Question: In the below bubble plot, my intention is to have legends for shape, size, and fill aesthetics.
The first two went well, but the fill aesthetic for 'cluster' was lost and all clusters appeared as black dots, is this a bug in 'ggplot2' or what? please I would be very grateful for any help to retain the colors of the fill aesthetic.
Here is my trial:
'''
p1 <- ggplot()+
geom_hline(yintercept= 0, linetype=3) +
geom_vline(xintercept = 0, linetype=3) +
scale_fill_manual(values = c("black","#E31A1C","#66A61E","#332288")) +
scale_shape_manual(values = c(24,21), labels=c("1","2")) +
labs (x="Dim1 (60.98%)", y="Dim2 (13.80%)") +
theme_bw(base_size = 16) +
theme (panel.grid.major = element_blank(),panel.grid.minor = element_blank())
p1 + geom_point(aes(-PC1, PC2, size=Acute, shape=Visits, fill=WardEuc), data=df) +
scale_size_continuous(range = c(1, 8),labels=c("0","1","2","3"))+ #
guides(shape=guide_legend("Var1"), size = guide_legend("Var2"), fill=guide_legend("Cluster"))
'''
Which yielded this plot:

Here is the dput output of my dataset:
'''
structure(list(PC1 = c(1.348, 0.829, -4.546, -1.856, -0.248,
-0.877, 2.258, 0.281, 0.303, -1.221, 2.272, 1.666, 3.3, 1.567,
-2.408, -4.708, 0.127, -1.353, 2.541, 2.455, -2.469, -3.087,
-2.744, 1.141, -1.633, 1.301, 1.058, 1.05, -0.341, -1.668, -1.063,
-1.089, 0.1, 0.173, 0.31, 0.01, -1.953, 0.835, 0.001, -0.946,
0.352, -0.106, 1.39, -2.332, -1.423, 0.878, 1.199, 1.527, 0.749,
0.842, -1.223, -1.788, 0.692, 0.36, 0.042, 0.976, 1.58, 1.209,
-10.13, -10.429, -10.295, -9.302, 0.777, 2.706, -0.226, -2.518,
0.348, 0.397, 0.615, 2.227, -0.047, -5.526, 2.33, 2.053, -3.415,
-4.069, -0.468, -2.12, 3.009, 2.446, -1.6, -2.167, 1.499, 0.999,
0.885, -0.088, 4.136, 4.85, 3.478, 2.513, 1.133, 1.767, -1.302,
-1.764, -3.586, -0.183, 1.879, 3.227, 1.79, 4.215, 2.77, 4.091,
2.593, 2.934, -5.191, -6.954, -9.494, -10.658, 0.467, 2.7, -1.604,
-1.011, -0.417, -0.037, 0.857, 1.31, -1.066, -0.693, 1.962, 2.687,
0.074, 2.135, -1.161, -0.622, -1.146, 0.248, -0.029, 0.433, -0.802,
0.086, -0.165, -0.522, 0.058, -0.714, 4.197, 4.09, 4.271, 4.732,
4.967, 4.566, 0.85, 1.24, -1.262, -1.116, -0.822, -0.698, -0.049,
-0.545, 1.573, 2.211, -0.222, -0.229, 0.77, 0.203, 0.735, 1.458,
0.112, -0.401, 0.208, -1.063, 0.84, 1.786, -1.351, 0.298, 1.897,
1.913, 2.141, -0.535, -1.983, -1.503, -0.597, 0.219, 2.734, 1.232,
-0.759, -0.699, -0.612, 2.524, -0.656, 0.199, 1.591, -1.12, -3.343,
-1.905, -0.054, 3.166, 0.804, 0.866, -1.419, 0.558, -0.473, 0.403,
0.835, 0.38, -0.389, 0.796, -0.817, 1.791, 0.253, 1.167, -1.097,
-2.799, -1.119, -4.832, 0.247, 0.61, -0.639, -1.065, 0.59, 1.13,
-0.322, 0.081, 4.025, 2.156, 3.067, 2.696, -0.757, -0.724), PC2 = c(-0.32,
-0.147, 0.927, -0.101, -0.539, -0.161, -1.16, -0.204, -1.007,
-0.215, -0.598, -0.435, -1.304, -0.875, 0.095, 0.671, -0.643,
-0.502, -1.428, -0.512, 0.381, 0.25, 0.223, -0.052, 0.221, -0.584,
-1.53, 0.773, -0.549, -0.044, 0.358, -0.427, -0.818, -1.227,
-0.148, 0.049, -0.183, -0.679, -0.657, -0.345, -0.469, -1.647,
0.29, 0.495, -0.307, -0.396, -0.371, 1.183, -1.113, -0.587, -0.605,
-0.132, -1.063, -0.775, -0.143, -0.398, -0.797, -0.022, 2.338,
1.982, 1.84, 1.506, -1.257, -0.956, -0.615, -0.287, -1.318, -1,
-1.187, -0.282, 0.732, 1.016, -0.922, -0.929, 0.174, 0.322, -0.922,
-0.6, -0.729, -1.239, -0.068, -0.906, -1.071, -1.916, -0.043,
0.657, 3.863, 1.354, 2.586, 2.72, -1.064, -0.444, -0.286, -0.567,
0.111, -1.023, 2.559, 4.219, 5.129, 3.611, 2.518, 4.053, -0.615,
-0.498, 1.54, 1.425, 1.73, 1.802, 0.789, -0.675, -0.361, -1.008,
0.032, -0.857, -0.444, 0.13, -0.343, -0.537, -0.881, -0.749,
-0.261, -0.026, 0.107, 0.07, -0.084, -0.734, -0.383, -0.254,
-1.358, 0.949, -0.096, -1.15, -0.832, -0.01, 3.656, 4.036, 1.901,
0.347, 0.46, 0.903, 0.534, 0.937, -0.506, -0.86, 0.543, -1.097,
-1.125, -0.108, -1.179, 1.813, -0.892, -0.92, -1.259, -1.046,
-0.193, -0.156, -1.161, 0.164, 0.403, 0.252, -0.886, -0.71, -0.2,
-0.38, -1.005, -0.277, -0.586, -0.941, -0.683, -0.274, -0.579,
-0.984, -0.076, 1.438, -0.376, -0.051, -0.492, 0.162, -0.568,
-1.068, -0.81, -0.147, 0.212, -0.288, -0.542, -0.28, -1.078,
-0.879, 0.143, -0.083, -0.443, -0.805, -0.9, -0.234, -0.491,
-0.483, -0.779, -1.098, -0.329, -0.952, 0.035, -0.33, -0.498,
0.771, 0.547, -0.301, 0.179, -0.22, -0.131, 1.323, -0.099, -0.197,
1.741, 4.994, 4.431, 2.467, -0.384, -0.751), Acute = c(1, 1,
4, 4, 1, 1, 1, 1, 4, 4, 2, 2, 1, 1, 4, 4, 1, 2, 1, 1, 2, 3, 3,
3, 2, 2, 1, 1, 2, 2, 3, 4, 1, 2, 1, 1, 2, 2, 3, 3, 2, 1, 2, 2,
1, 1, 1, 1, 1, 2, 4, 4, 2, 2, 1, 1, 1, 1, 3, 2, 2, 1, 1, 1, 4,
3, 2, 2, 1, 1, 2, 2, 1, 1, 4, 4, 2, 2, 1, 1, 4, 4, 2, 1, 1, 1,
2, 2, 1, 1, 1, 1, 4, 2, 1, 2, 1, 1, 3, 3, 1, 1, 1, 1, 4, 3, 2,
2, 1, 1, 3, 2, 1, 1, 1, 1, 3, 2, 2, 2, 1, 1, 3, 3, 2, 2, 2, 1,
1, 1, 4, 2, 2, 1, 1, 1, 3, 2, 1, 1, 1, 1, 3, 3, 4, 4, 3, 2, 1,
1, 3, 3, 1, 1, 1, 1, 2, 1, 1, 1, 1, 1, 2, 2, 1, 1, 1, 1, 3, 4,
1, 1, 1, 1, 4, 3, 2, 2, 2, 2, 1, 1, 3, 4, 1, 1, 1, 1, 4, 3, 2,
2, 1, 1, 3, 3, 2, 2, 1, 1, 3, 4, 2, 2, 1, 1, 2, 3, 2, 2, 1, 1,
1, 1, 3, 3, 1, 1), Visits = structure(c(2L, 2L, 1L, 1L, 2L, 2L,
2L, 2L, 1L, 1L, 2L, 2L, 2L, 2L, 1L, 1L, 2L, 2L, 2L, 2L, 1L, 1L,
2L, 2L, 2L, 2L, 2L, 2L, 1L, 1L, 2L, 2L, 2L, 2L, 2L, 2L, 1L, 1L,
2L, 2L, 2L, 2L, 2L, 2L, 1L, 1L, 2L, 2L, 2L, 2L, 1L, 1L, 2L, 2L,
2L, 2L, 2L, 2L, 1L, 1L, 2L, 2L, 2L, 2L, 1L, 1L, 2L, 2L, 2L, 2L,
1L, 1L, 2L, 2L, 1L, 1L, 2L, 2L, 2L, 2L, 1L, 1L, 2L, 2L, 2L, 2L,
1L, 1L, 2L, 2L, 2L, 2L, 1L, 1L, 2L, 2L, 2L, 2L, 1L, 1L, 2L, 2L,
2L, 2L, 1L, 1L, 2L, 2L, 2L, 2L, 1L, 1L, 2L, 2L, 2L, 2L, 1L, 1L,
2L, 2L, 2L, 2L, 1L, 1L, 2L, 2L, 2L, 2L, 2L, 2L, 1L, 1L, 2L, 2L,
2L, 2L, 1L, 1L, 2L, 2L, 2L, 2L, 1L, 1L, 2L, 2L, 2L, 2L, 2L, 2L,
1L, 1L, 2L, 2L, 2L, 2L, 1L, 1L, 2L, 2L, 2L, 2L, 1L, 1L, 2L, 2L,
2L, 2L, 1L, 1L, 2L, 2L, 2L, 2L, 1L, 1L, 2L, 2L, 2L, 2L, 2L, 2L,
1L, 1L, 2L, 2L, 2L, 2L, 1L, 1L, 2L, 2L, 2L, 2L, 1L, 1L, 2L, 2L,
2L, 2L, 1L, 1L, 2L, 2L, 2L, 2L, 1L, 1L, 2L, 2L, 2L, 2L, 2L, 2L,
1L, 1L, 2L, 2L), .Label = c("0", "1"), class = "factor"), WardEuc = c("4",
"4", "3", "3", "3", "3", "4", "4", "4", "3", "4", "4", "4", "4",
"3", "3", "4", "3", "4", "4", "3", "3", "3", "4", "3", "4", "4",
"4", "3", "3", "3", "3", "4", "4", "4", "4", "3", "4", "4", "3",
"4", "4", "4", "3", "3", "4", "4", "4", "4", "4", "3", "3", "4",
"4", "4", "4", "4", "4", "1", "1", "1", "1", "4", "4", "3", "3",
"4", "4", "4", "4", "4", "3", "4", "4", "3", "3", "3", "3", "4",
"4", "3", "3", "4", "4", "4", "4", "2", "2", "2", "2", "4", "4",
"3", "3", "3", "4", "2", "2", "2", "2", "2", "2", "4", "4", "3",
"3", "1", "1", "4", "4", "3", "3", "3", "4", "4", "4", "3", "3",
"4", "4", "4", "4", "3", "3", "3", "4", "4", "4", "3", "4", "3",
"3", "4", "3", "2", "2", "2", "2", "2", "2", "4", "4", "3", "3",
"3", "3", "4", "3", "4", "2", "4", "4", "4", "4", "4", "4", "4",
"3", "4", "3", "4", "4", "3", "4", "4", "4", "4", "3", "3", "3",
"3", "4", "4", "4", "3", "3", "3", "4", "3", "4", "4", "3", "3",
"3", "4", "4", "4", "4", "3", "4", "3", "4", "4", "4", "3", "4",
"3", "4", "4", "4", "3", "3", "3", "3", "4", "4", "3", "3", "4",
"4", "3", "4", "2", "2", "2", "2", "3", "3")), .Names = c("PC1",
"PC2", "Acute", "Visits", "WardEuc"), row.names = c(NA, -218L
), class = "data.frame")
'''
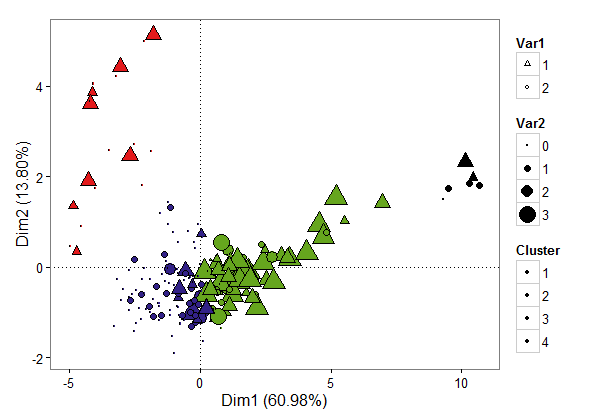
Answer: You get those black points because legend for the fill in this case is made using point shape that has only color and not the fill (color is the same for each point - black - you can see it as black border around each point). One solution is to use the same variable for the 'color=' as for 'fill=' and also the same name for legend.
'''
ggplot(aes(-PC1, PC2, size=Acute, shape=Visits, color=WardEuc,fill=WardEuc), data=df)+
geom_point()+
geom_hline(yintercept= 0, linetype=3) +
geom_vline(xintercept = 0, linetype=3) +
scale_color_manual(values = c("black","#E31A1C","#66A61E","#332288")) +
scale_fill_manual(values = c("black","#E31A1C","#66A61E","#332288")) +
scale_shape_manual(values = c(24,21), labels=c("1","2")) +
labs (x="Dim1 (60.98%)", y="Dim2 (13.80%)") +
theme_bw(base_size = 16) +
theme (panel.grid.major = element_blank(),panel.grid.minor = element_blank()) +
scale_size_continuous(range = c(1, 8),labels=c("0","1","2","3"))+ #
guides(shape=guide_legend("Var1"), size = guide_legend("Var2"),
color=guide_legend("Cluster"),fill=guide_legend("Cluster"))
'''
To retain black line around points you have to change default shape (that don't use fill) used in legend for the point to some shape that respects fill values, for example, shape number 21. That can be done with argument 'override.aes=' inside 'guides()' for the fill. In this case you don't have to change colors.
'''
ggplot(aes(-PC1, PC2, size=Acute, shape=Visits, fill=WardEuc), data=df)+
geom_point()+
geom_hline(yintercept= 0, linetype=3) +
geom_vline(xintercept = 0, linetype=3) +
scale_color_manual(values = c("black","#E31A1C","#66A61E","#332288")) +
scale_fill_manual(values = c("black","#E31A1C","#66A61E","#332288")) +
scale_shape_manual(values = c(24,21), labels=c("1","2")) +
labs (x="Dim1 (60.98%)", y="Dim2 (13.80%)") +
theme_bw(base_size = 16) +
theme (panel.grid.major = element_blank(),panel.grid.minor = element_blank()) +
scale_size_continuous(range = c(1, 8),labels=c("0","1","2","3"))+ #
guides(shape=guide_legend("Var1"), size = guide_legend("Var2"),
fill=guide_legend("Cluster",override.aes=list(shape=21)))
'''